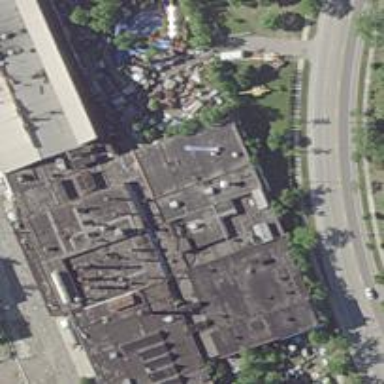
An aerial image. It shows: Industrial building.